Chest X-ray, AP view. Patient: 63 years old, sex M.
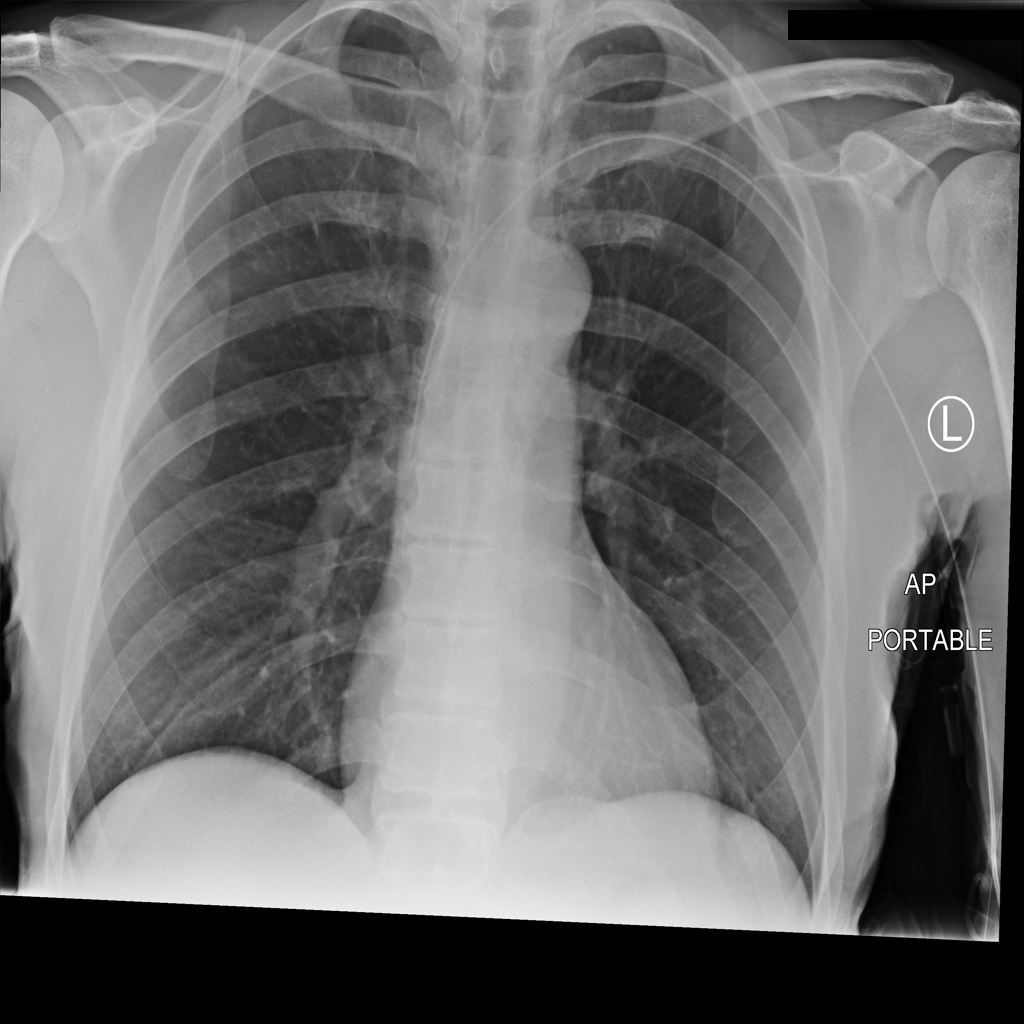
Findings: No Finding